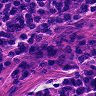
Metastatic tissue present: no